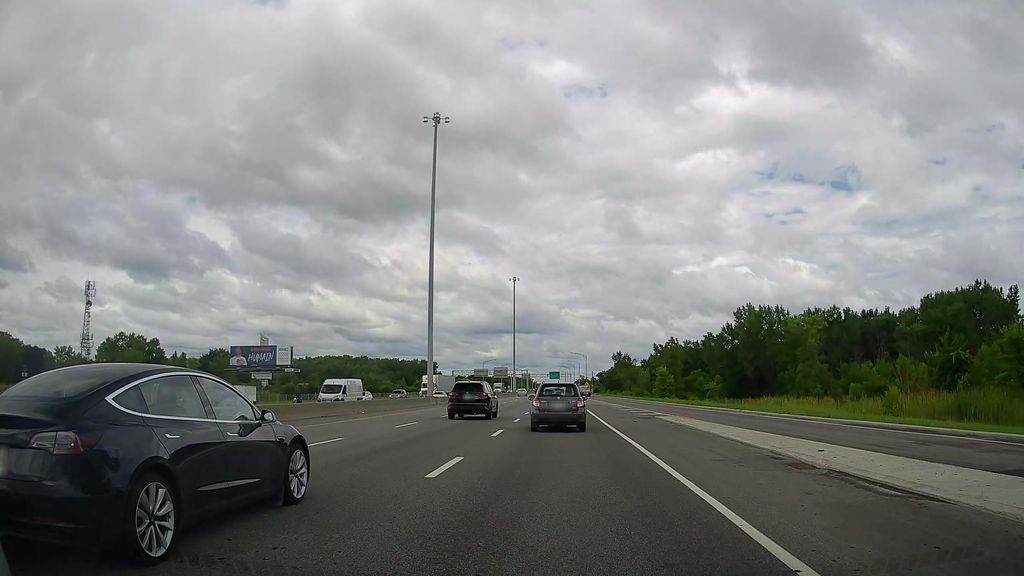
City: montreal